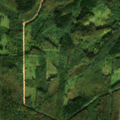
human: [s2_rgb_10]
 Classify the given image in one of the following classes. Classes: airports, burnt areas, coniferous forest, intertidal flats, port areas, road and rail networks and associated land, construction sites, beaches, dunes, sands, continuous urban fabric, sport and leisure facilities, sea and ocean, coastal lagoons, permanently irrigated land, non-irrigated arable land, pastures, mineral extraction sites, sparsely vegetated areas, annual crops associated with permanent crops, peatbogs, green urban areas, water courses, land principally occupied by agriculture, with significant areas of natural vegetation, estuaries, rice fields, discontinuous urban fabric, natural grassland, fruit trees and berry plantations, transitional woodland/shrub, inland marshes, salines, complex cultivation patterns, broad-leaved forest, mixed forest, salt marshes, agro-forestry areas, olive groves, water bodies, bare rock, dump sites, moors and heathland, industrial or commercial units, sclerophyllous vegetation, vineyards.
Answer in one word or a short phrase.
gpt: broad-leaved forest, mixed forest